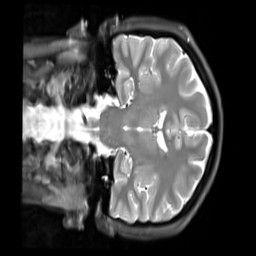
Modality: PDw
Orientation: coronal
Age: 22
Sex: female
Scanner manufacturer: siemens
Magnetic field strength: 3 T
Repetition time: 11.88 s
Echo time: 0.014 s